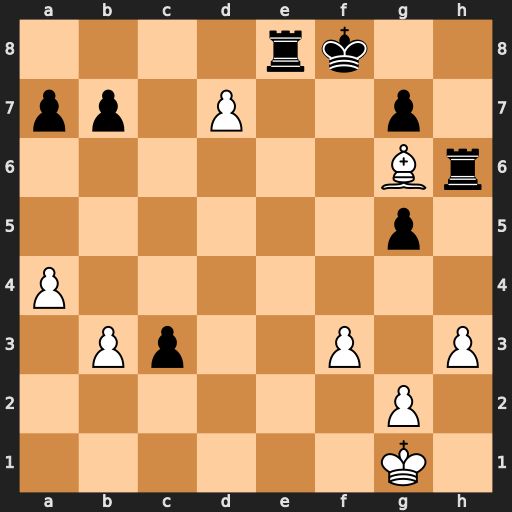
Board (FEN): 4rk2/pp1P2p1/6Br/6p1/P7/1Pp2P1P/6P1/6K1
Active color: w
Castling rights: -
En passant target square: -
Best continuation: dxe8=Q#